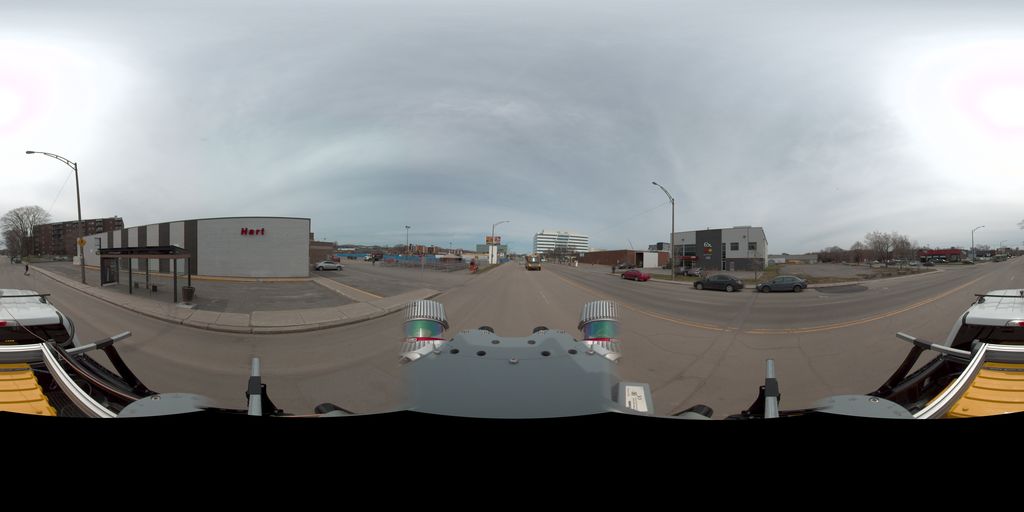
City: quebec_city